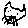
Label: cat